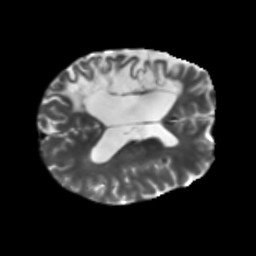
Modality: T2w
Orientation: axial
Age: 46
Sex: male
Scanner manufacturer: siemens
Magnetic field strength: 3 T
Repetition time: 5.47 s
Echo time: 0.0854 s